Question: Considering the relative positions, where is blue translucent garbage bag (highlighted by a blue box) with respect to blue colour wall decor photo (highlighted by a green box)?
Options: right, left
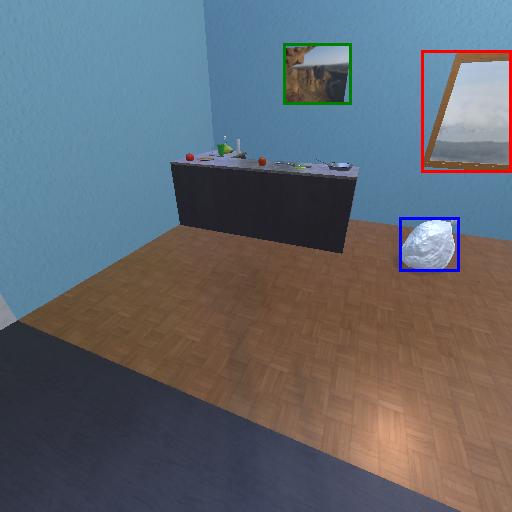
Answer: right